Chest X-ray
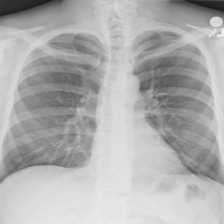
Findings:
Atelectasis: negative
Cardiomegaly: negative
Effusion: negative
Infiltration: negative
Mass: negative
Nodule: negative
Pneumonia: negative
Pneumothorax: negative
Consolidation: negative
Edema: negative
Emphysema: negative
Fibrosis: negative
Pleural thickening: negative
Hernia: negative